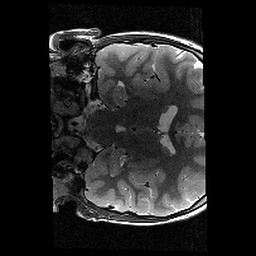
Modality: T2w
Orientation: coronal
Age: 9
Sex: male
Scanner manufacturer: siemens
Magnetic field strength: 3 T
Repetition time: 9.23 s
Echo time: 0.067 s